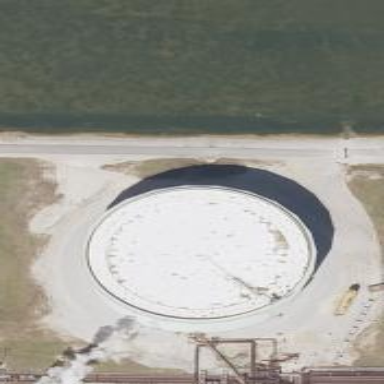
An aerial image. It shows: Storage tank which is man-made.